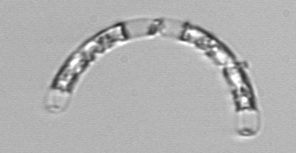
Label: Guinardia_striata